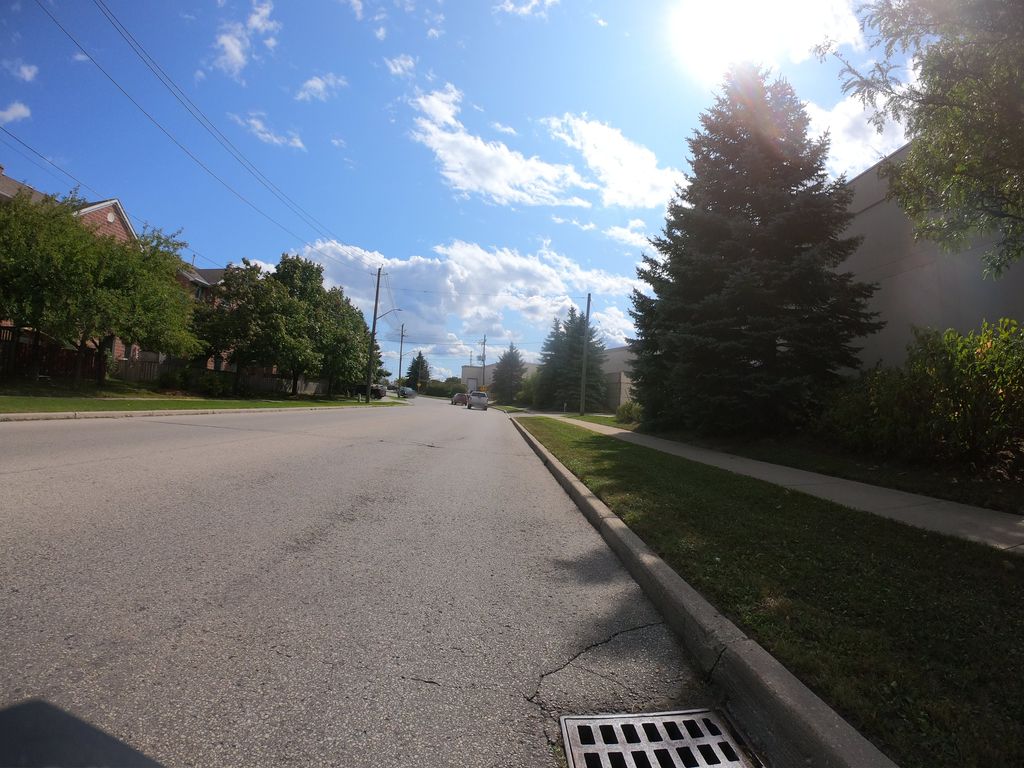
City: kitchener-waterloo